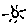
Label: sun